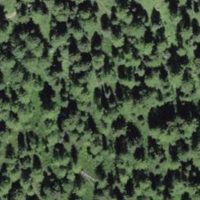
EUNIS habitat code: 43
Species observed at this site:
Vaccinium myrtillus